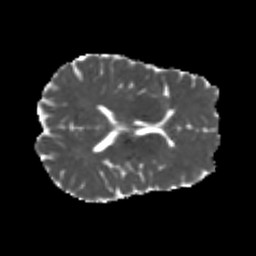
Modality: MD
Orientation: axial
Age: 25
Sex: male
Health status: healthy
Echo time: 0.074 s